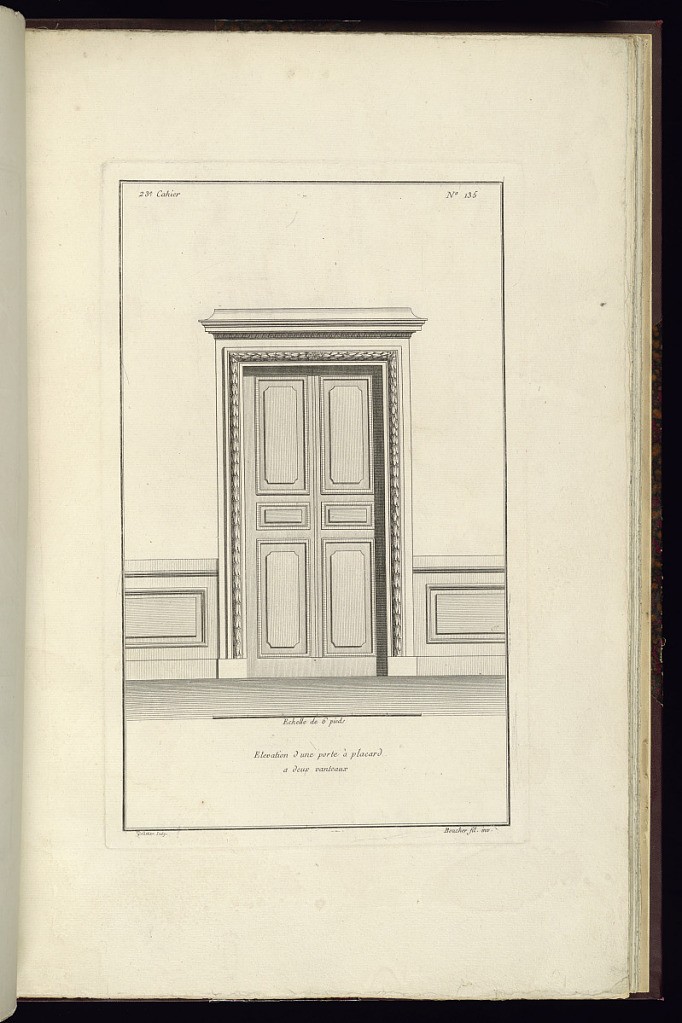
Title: Elevation d'une porte à placard à deux vanteaux
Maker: Juste-François Boucher, French, 1736 – 1782
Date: ca. 1775
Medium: Engraving on off white laid paper
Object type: Print
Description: Design for a double door closet decorated with ornament motifs including lamb tongue and bound leaf. The plate is signed.